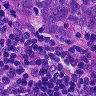
Metastatic tissue present: yes